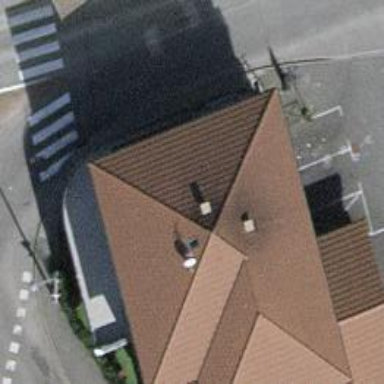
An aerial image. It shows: Restaurant.